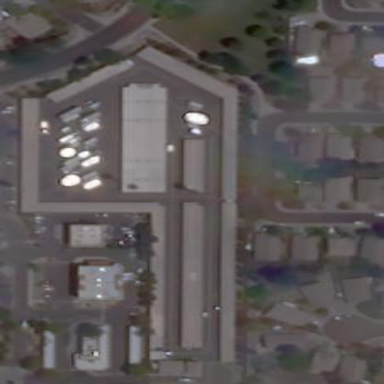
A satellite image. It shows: Storage rental shop.